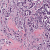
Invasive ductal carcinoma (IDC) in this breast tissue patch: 1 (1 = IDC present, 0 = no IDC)